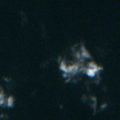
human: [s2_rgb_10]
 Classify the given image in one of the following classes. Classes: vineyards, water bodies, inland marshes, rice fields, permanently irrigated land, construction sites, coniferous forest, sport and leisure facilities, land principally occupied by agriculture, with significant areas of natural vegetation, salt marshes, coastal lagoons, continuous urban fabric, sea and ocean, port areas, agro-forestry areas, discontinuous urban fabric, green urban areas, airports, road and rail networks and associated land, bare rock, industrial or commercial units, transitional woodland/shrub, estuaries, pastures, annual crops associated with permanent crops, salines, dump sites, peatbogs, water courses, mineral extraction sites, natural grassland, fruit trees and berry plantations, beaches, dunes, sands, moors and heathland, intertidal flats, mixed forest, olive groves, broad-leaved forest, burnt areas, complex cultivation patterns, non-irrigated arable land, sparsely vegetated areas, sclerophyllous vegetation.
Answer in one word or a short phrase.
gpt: sea and ocean